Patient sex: F
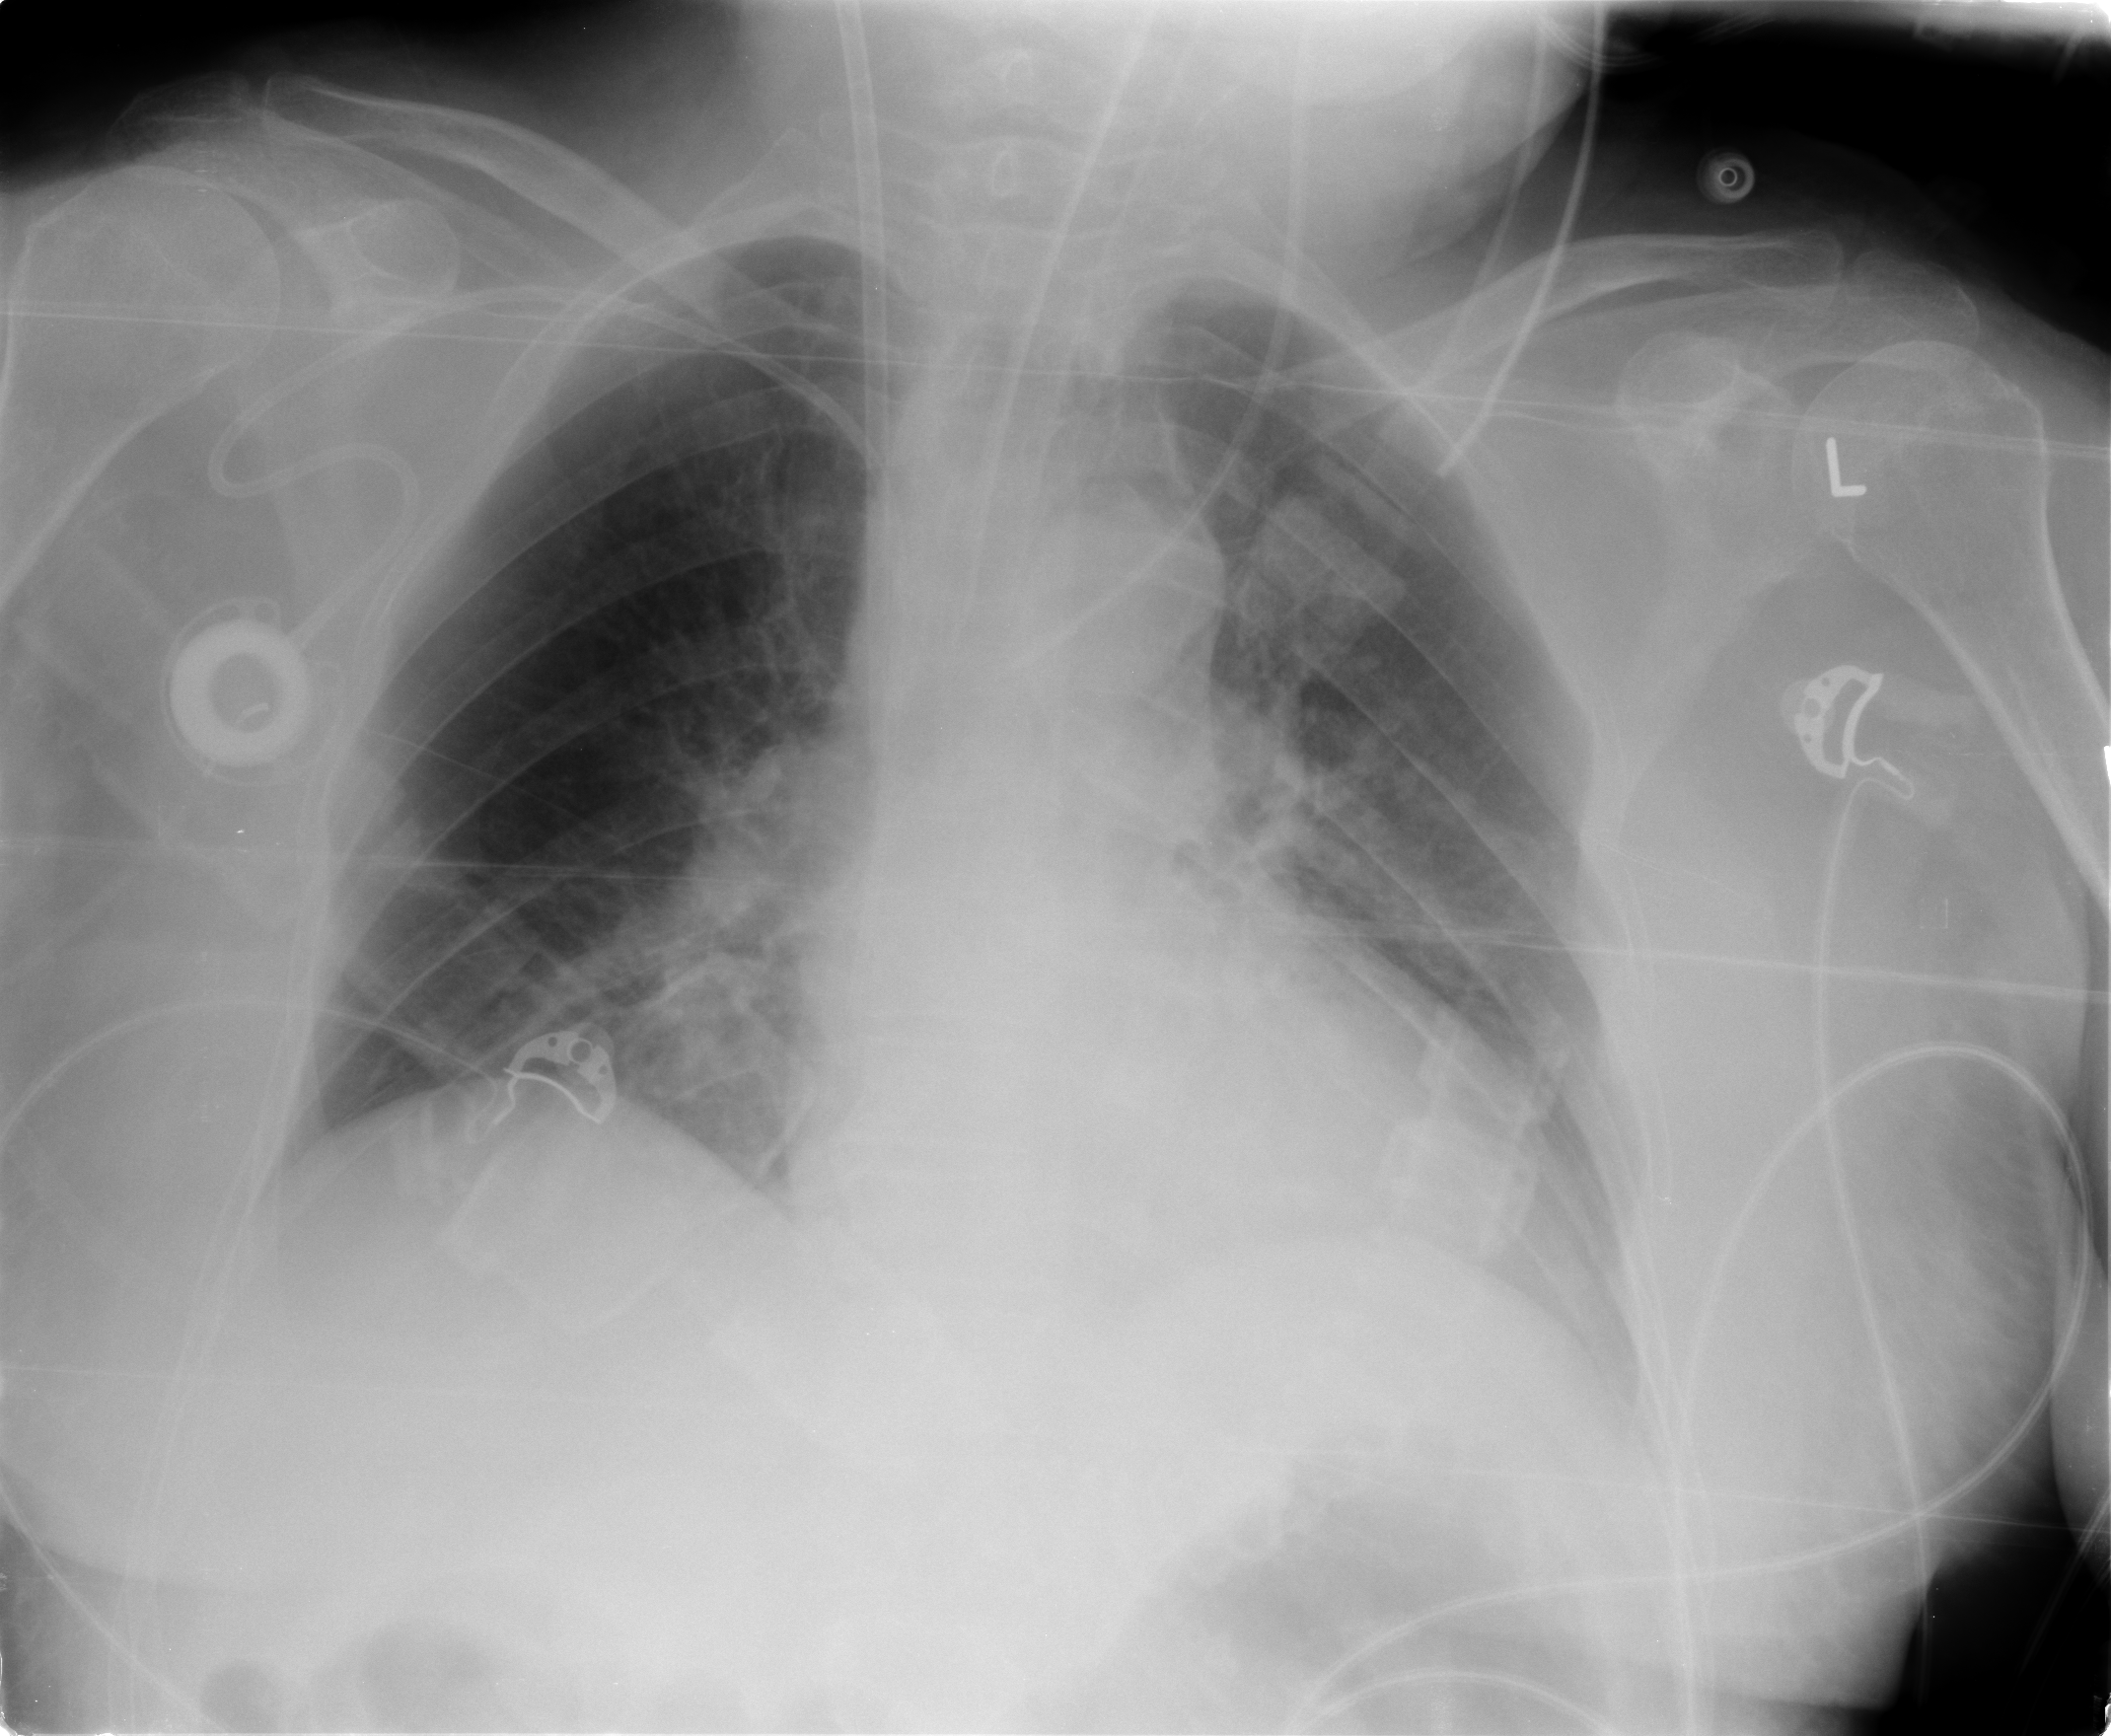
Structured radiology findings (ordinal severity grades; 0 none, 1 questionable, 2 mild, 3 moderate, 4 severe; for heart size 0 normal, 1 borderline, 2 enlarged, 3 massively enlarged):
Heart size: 1
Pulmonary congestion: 2
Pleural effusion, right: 0
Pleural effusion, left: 0
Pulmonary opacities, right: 0
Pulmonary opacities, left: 0
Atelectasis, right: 0
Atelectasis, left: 0